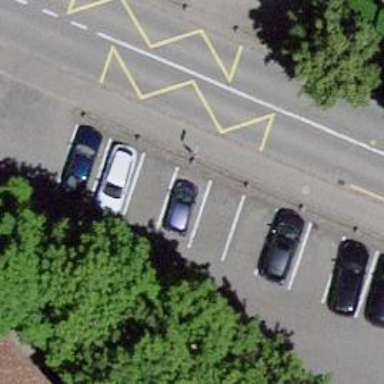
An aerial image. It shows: Bus stop with platform for public transport.